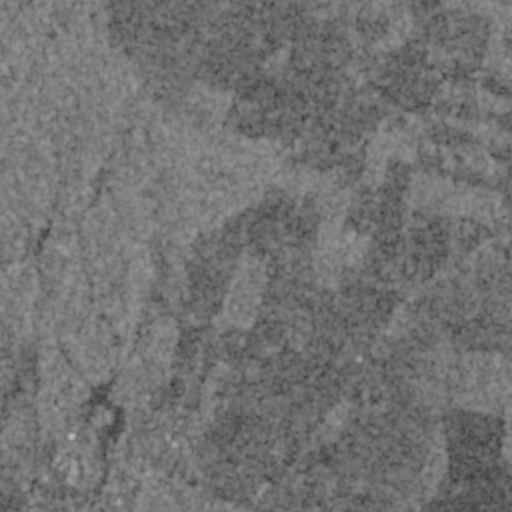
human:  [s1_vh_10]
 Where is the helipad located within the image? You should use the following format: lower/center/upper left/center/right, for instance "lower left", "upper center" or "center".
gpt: The helipad is located in the lower left of the image.
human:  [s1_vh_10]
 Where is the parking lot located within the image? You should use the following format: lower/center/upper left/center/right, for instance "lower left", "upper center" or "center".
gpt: The parking lot is located in the lower left of the image.
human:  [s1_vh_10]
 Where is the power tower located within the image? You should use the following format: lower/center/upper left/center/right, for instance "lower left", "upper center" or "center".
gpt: There is no power tower in the image.

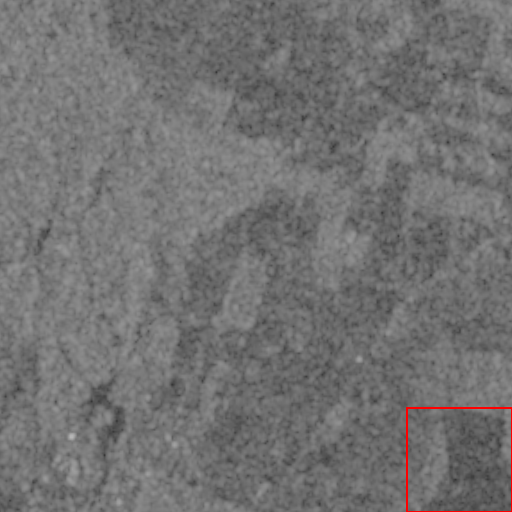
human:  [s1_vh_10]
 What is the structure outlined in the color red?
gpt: The structure outlined in red is a crop field.
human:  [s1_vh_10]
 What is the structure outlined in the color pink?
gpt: There is no pink outline.